Question: I have written a for loop in which to split 5000 rows accordingly along each of the columns that they are in.
Example of the cell array that contains those rows:

From that picture, i would like to split each row accordingly along their respective columns of that row starting from the first column to the end.
This is the code that i have written:
'''
for i = pdbindex(:,1)
clean_pdb = regexprep(pdbindex, ':', ' '); % removes the colon (:) from the array and replaces it with a whitespace
pdb2char = char(clean_pdb); % converts the cell array into a character array
pdb2split = strsplit(pdb2char, ' '); % does a split based on the character array followed by a delimiter, which is the white space
end
'''
I have used Regular Expressions to replace the colons (:), with a whitespace. However, it is throwing me an error stating 'Input strings must have one row.'. I don't know how to solve this.
Please advise.
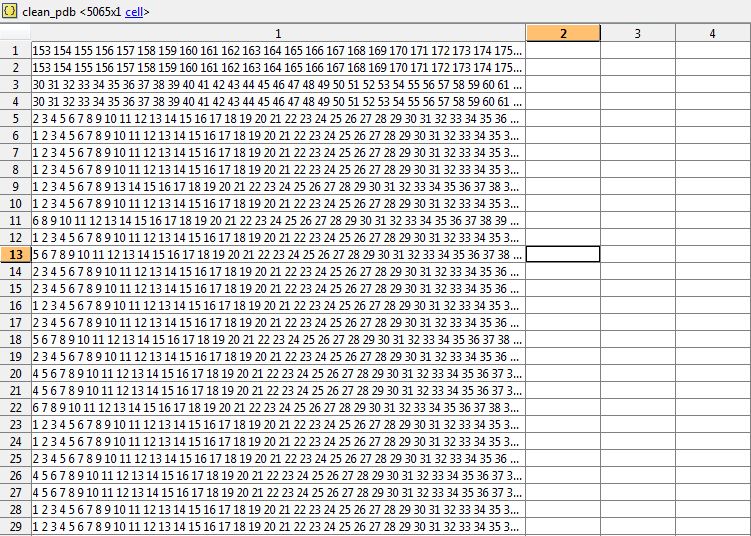
Answer: I would do this like this:
'''
%Some sample data
data = {'1 : 2 : 3 :4: 5: 6';'7 :8 : 9: 10 :11 :12'};
'''
The Divide all the rows based on delimiters (a delimiter is any combinations of white space and ":")
'''
splitData = regexp(data,'[\s\:]*','split')
'''
Now your split data can be read out as
'''
example = splitData{row}{column};
'''
Most likely you will want to convert this to numbers (not strings). You can do this one row at a time like this:
'''
numericRow = num2double(splitData{rowNumber});
'''